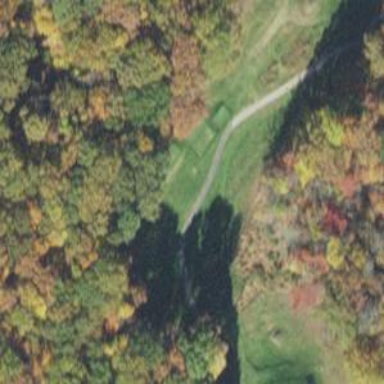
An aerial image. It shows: Golf tee.